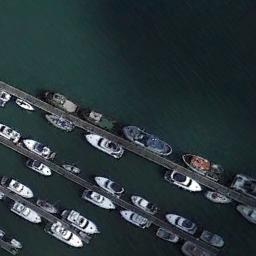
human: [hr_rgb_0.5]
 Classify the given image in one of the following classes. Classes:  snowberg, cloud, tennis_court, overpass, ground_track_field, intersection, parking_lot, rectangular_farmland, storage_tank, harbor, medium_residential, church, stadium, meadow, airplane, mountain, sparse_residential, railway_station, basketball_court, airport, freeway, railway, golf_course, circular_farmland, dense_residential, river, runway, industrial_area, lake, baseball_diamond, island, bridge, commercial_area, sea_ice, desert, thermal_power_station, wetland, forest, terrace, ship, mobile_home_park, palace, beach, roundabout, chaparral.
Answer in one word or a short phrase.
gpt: harbor